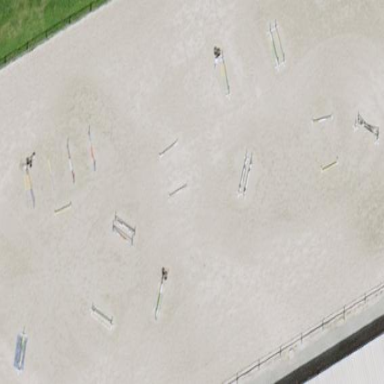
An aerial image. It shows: Equestrian pitch for leisure land use.